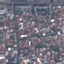
Land use / land cover: Residential